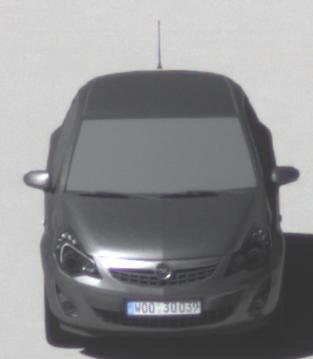
Make: Opel
Model: Corsa 1.2
Detailed model: Corsa (D)
Model produced from: 2011/01
Model produced until: 2014/08
Doors: 3
Color: gray
Road condition: dry road
Daytime: midday
Contrast: high contrast